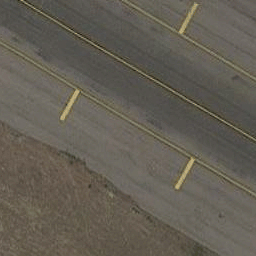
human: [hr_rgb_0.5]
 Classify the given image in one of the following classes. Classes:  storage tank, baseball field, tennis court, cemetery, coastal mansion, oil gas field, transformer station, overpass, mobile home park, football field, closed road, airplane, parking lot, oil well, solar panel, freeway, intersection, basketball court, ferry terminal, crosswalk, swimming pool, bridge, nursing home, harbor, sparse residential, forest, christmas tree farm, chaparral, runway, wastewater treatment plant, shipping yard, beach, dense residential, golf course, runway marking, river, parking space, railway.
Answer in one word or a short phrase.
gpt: runway marking